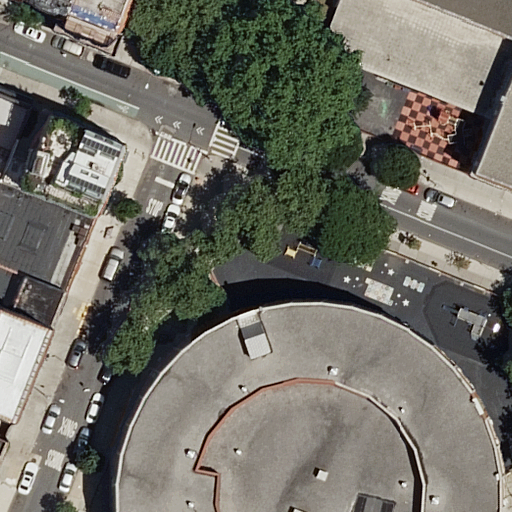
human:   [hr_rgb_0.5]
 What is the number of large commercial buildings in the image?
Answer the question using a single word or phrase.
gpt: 0

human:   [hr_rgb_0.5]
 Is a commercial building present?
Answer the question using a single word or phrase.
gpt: no

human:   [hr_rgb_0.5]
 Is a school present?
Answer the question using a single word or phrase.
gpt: yes

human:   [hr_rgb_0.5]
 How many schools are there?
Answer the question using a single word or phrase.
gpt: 2

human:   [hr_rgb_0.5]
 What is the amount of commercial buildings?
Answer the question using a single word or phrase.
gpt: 0

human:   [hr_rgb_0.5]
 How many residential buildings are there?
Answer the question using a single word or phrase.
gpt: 7

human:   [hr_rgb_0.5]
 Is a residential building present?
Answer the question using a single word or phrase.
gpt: yes

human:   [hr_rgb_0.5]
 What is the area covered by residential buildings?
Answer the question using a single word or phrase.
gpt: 5707m2

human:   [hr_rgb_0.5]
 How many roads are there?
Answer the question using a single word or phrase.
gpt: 4

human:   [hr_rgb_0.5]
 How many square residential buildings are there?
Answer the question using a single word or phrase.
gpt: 0

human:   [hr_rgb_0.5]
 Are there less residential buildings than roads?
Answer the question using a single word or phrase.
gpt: no

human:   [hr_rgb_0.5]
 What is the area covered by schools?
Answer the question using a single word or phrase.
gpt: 643m2

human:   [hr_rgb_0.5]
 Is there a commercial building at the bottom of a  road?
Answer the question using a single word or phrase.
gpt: no

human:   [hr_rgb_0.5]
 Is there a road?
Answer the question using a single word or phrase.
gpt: yes

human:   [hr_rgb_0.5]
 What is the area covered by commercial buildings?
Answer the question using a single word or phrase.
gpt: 0m2

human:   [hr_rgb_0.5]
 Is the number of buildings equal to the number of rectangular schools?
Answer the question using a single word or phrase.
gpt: no

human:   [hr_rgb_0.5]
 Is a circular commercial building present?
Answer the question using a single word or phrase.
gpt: no

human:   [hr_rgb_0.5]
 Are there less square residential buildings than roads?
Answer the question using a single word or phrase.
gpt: yes

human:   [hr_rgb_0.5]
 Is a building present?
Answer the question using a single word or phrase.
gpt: yes

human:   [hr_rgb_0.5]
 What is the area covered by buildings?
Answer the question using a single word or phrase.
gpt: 6820m2

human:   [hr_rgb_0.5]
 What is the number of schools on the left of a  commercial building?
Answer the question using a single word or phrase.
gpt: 0

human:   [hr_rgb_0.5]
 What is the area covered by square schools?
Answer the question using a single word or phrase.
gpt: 0m2

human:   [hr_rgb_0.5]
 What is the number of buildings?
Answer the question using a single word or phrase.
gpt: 8

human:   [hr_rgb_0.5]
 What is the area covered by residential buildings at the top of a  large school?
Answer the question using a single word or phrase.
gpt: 0m2

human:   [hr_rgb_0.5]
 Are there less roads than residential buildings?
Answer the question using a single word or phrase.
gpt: yes

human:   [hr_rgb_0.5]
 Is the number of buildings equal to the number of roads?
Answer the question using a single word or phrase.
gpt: no

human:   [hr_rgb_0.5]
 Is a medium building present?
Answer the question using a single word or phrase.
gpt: yes

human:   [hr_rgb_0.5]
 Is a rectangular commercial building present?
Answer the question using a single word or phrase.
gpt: no

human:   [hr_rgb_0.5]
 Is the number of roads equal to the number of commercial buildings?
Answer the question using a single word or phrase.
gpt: no

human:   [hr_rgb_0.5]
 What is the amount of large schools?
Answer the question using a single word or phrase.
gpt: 0

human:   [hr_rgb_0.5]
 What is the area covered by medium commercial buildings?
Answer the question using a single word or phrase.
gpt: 0m2

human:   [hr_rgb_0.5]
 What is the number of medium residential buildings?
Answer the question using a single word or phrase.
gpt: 5

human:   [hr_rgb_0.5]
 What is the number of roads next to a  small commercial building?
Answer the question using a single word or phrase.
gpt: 0

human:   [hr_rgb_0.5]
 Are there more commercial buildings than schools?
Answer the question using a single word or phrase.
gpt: no

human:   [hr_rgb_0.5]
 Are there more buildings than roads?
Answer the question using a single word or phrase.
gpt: yes

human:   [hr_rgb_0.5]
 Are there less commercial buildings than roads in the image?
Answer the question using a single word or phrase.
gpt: yes

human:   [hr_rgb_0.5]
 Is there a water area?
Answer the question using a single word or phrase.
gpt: no

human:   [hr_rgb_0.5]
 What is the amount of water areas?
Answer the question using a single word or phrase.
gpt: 0

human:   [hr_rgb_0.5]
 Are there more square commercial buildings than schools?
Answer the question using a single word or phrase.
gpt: no

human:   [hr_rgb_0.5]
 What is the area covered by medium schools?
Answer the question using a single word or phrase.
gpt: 643m2

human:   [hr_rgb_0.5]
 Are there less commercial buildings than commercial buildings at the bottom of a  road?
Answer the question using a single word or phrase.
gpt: no

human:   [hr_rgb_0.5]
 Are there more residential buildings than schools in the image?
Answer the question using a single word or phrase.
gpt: yes

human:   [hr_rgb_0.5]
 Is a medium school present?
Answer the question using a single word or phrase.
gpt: yes

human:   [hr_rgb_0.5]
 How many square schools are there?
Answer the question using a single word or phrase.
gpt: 0

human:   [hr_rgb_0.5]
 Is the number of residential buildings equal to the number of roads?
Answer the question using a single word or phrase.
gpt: no

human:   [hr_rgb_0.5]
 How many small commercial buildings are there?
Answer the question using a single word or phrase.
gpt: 0

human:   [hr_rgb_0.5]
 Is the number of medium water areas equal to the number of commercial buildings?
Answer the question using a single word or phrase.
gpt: yes

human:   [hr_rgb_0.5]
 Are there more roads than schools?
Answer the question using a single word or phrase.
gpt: yes

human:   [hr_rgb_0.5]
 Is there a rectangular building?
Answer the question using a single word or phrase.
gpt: yes

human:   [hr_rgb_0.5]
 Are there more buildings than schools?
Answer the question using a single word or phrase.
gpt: yes

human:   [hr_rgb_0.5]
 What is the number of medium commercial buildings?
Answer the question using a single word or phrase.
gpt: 0

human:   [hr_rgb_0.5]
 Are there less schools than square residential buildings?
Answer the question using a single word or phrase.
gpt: no

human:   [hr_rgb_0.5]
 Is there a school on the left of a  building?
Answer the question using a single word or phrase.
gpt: yes

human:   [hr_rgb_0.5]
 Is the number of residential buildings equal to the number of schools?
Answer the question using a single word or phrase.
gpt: no

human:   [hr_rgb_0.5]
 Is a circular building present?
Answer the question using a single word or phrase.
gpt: no

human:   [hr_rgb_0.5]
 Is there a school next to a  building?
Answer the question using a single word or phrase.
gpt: yes

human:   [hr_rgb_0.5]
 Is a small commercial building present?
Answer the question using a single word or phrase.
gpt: no

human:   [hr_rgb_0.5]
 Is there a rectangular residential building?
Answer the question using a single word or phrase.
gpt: yes

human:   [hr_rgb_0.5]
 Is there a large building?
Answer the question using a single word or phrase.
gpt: yes

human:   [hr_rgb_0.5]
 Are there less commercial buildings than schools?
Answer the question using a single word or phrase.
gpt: yes

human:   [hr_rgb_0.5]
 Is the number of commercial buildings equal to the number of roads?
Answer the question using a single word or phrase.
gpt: no

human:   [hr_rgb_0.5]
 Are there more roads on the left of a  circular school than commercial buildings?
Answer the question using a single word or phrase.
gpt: no

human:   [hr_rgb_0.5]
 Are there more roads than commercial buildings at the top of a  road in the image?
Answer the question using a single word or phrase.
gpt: yes

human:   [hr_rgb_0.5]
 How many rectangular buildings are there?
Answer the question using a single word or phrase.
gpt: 3